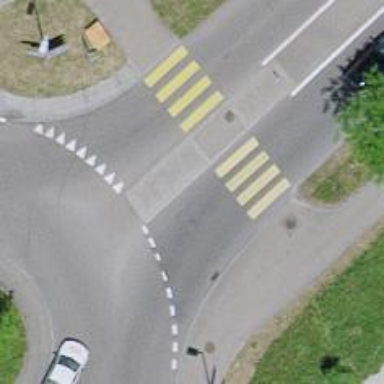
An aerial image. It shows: Uncontrolled crossing on the road.